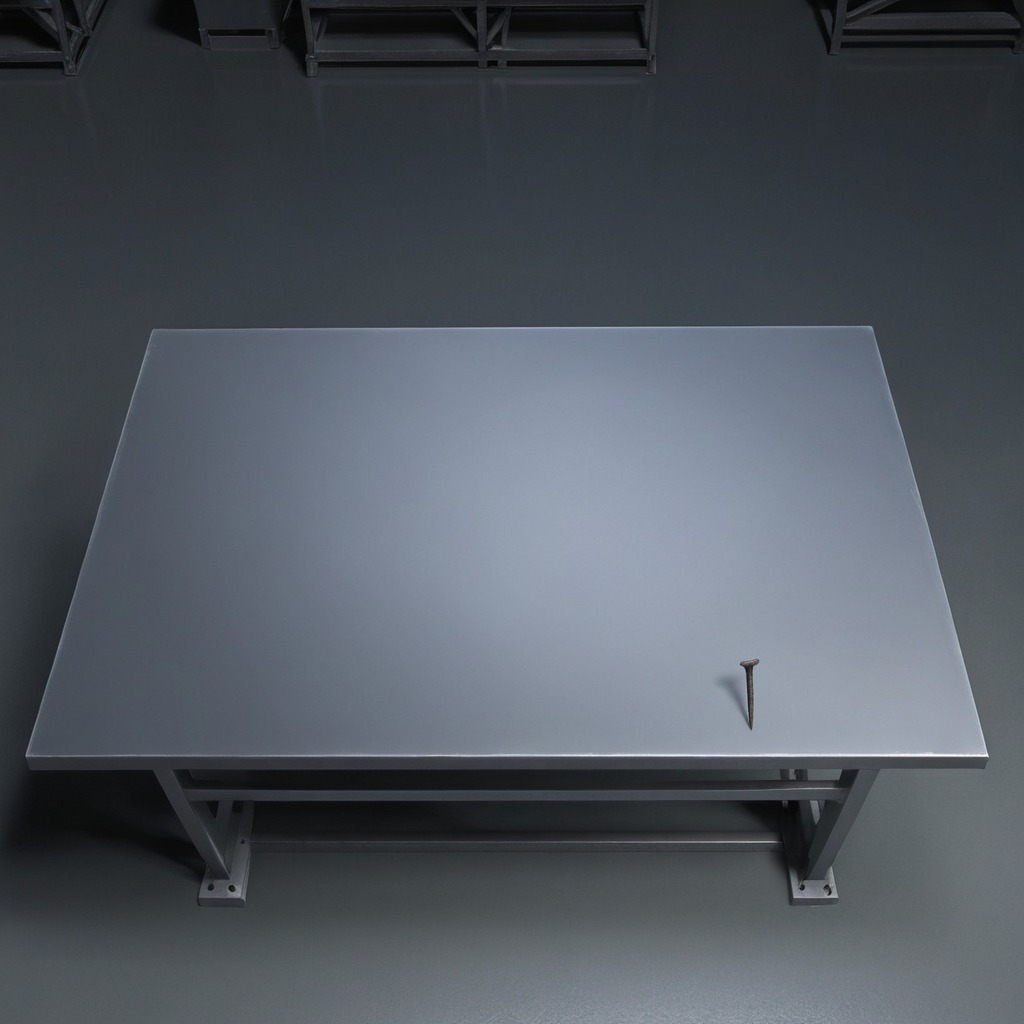
A nail is lying on a clean empty table in a basement in the evening.